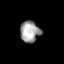
Tissue: skin
Cell type: Others
Senescence score: 0.2648
Nuclear area (px): 410
Mean DAPI intensity: 157.917